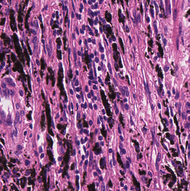
Tumor epithelial tissue: no
Tumor-associated stroma tissue: yes
Normal tissue: no